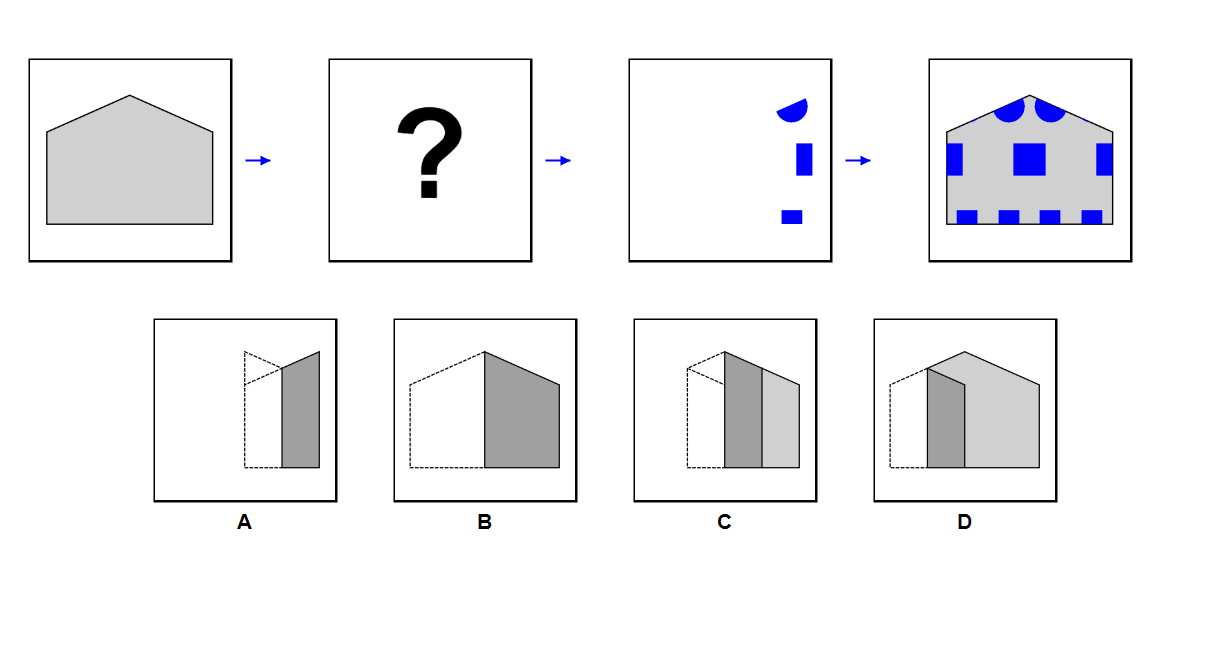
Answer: B